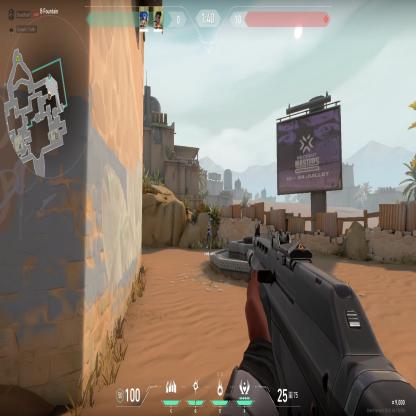
Label: teammate